Interaction volume radius: 5 \u00c5
Interaction volume height: 20 \u00c5
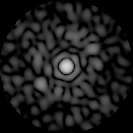
Disorder parameter: 0.8059